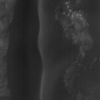
Label: not_dusty